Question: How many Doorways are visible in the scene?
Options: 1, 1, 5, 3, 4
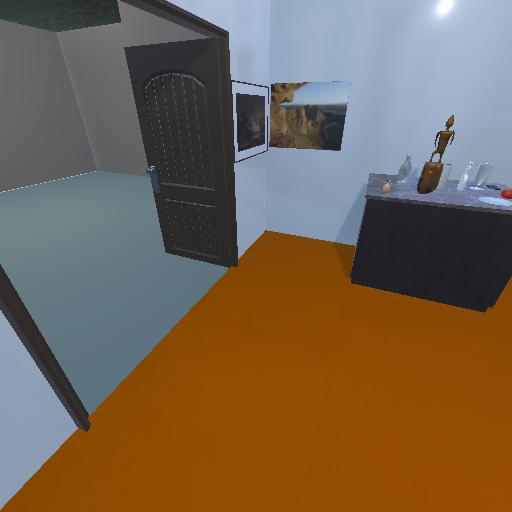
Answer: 1